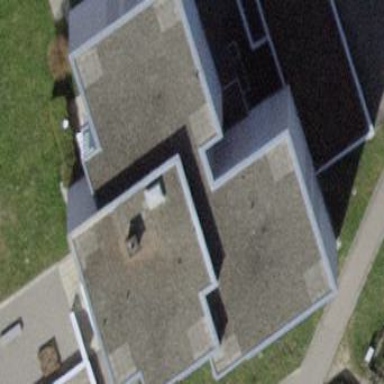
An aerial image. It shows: Building.